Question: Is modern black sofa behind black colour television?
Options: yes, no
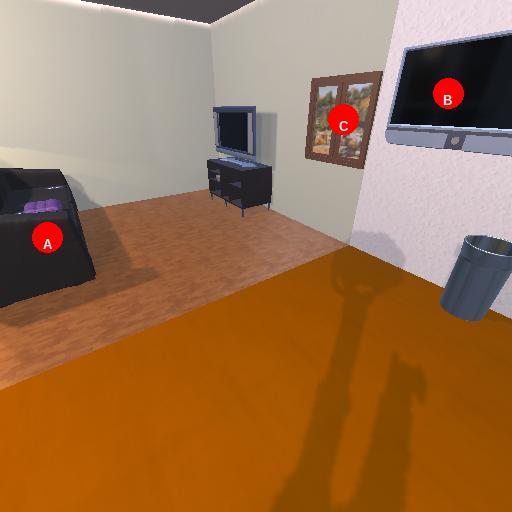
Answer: yes